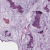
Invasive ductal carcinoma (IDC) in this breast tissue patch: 1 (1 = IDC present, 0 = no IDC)